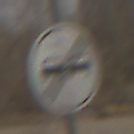
Verkehrszeichen: EndeUeberholverbot
Umgebung: Outdoor, Nature
Tageszeit: MorningAfternoon
Wetter: PartlyCloudy
Licht: Natural
Jahreszeit: Winter
Kontrast: MediumContrast